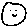
Label: smiley face